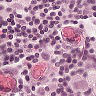
Metastatic tissue present: yes